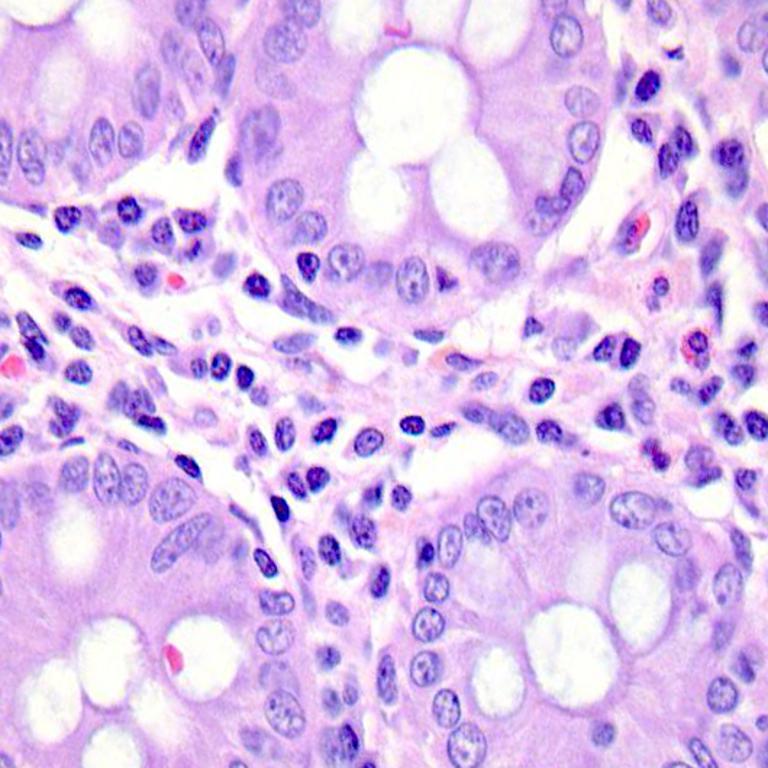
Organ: colon
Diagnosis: benign